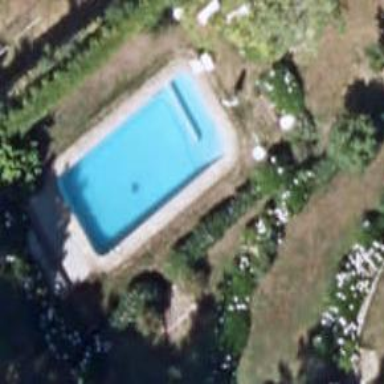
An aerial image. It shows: Swimming pool located in leisure land.